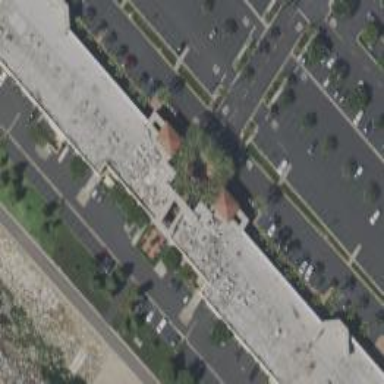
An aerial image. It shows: Retail building.